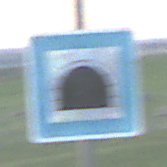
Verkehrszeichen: Tunnel
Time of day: SunriseSunset
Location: Outdoor (Nature)
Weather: PartlyCloudy
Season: NotSpecified
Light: Natural